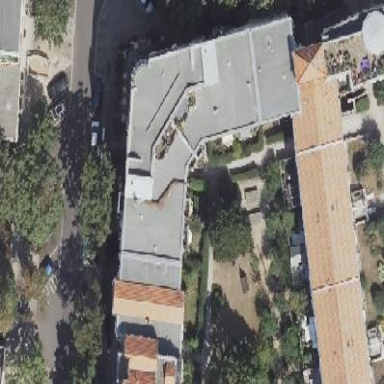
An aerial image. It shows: Apartment building with flat roof.